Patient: sex M, age 57
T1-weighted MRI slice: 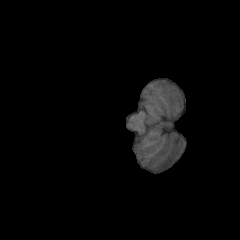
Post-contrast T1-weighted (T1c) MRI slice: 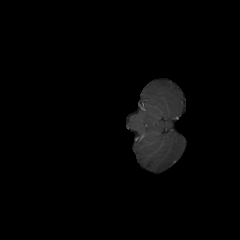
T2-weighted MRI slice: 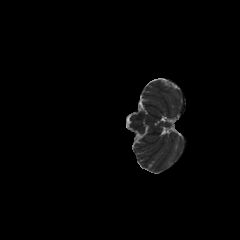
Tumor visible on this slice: no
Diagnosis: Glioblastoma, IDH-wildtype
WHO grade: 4